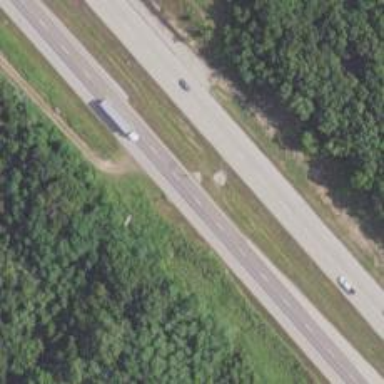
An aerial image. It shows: Asphalt road classified as primary highway with expressway characteristics.